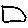
Label: square